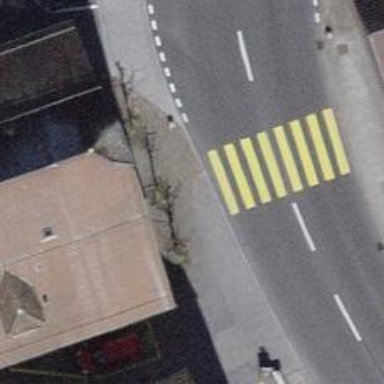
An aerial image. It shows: Kerb serving as barrier.